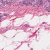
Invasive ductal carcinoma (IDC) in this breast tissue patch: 0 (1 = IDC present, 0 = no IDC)